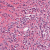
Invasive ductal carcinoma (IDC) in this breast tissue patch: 1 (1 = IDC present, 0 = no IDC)